Field crop: tomato
Growth stage: 2
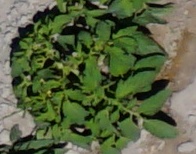
Species: tomato